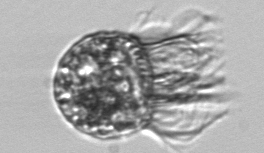
Label: Pelagostrobilidium